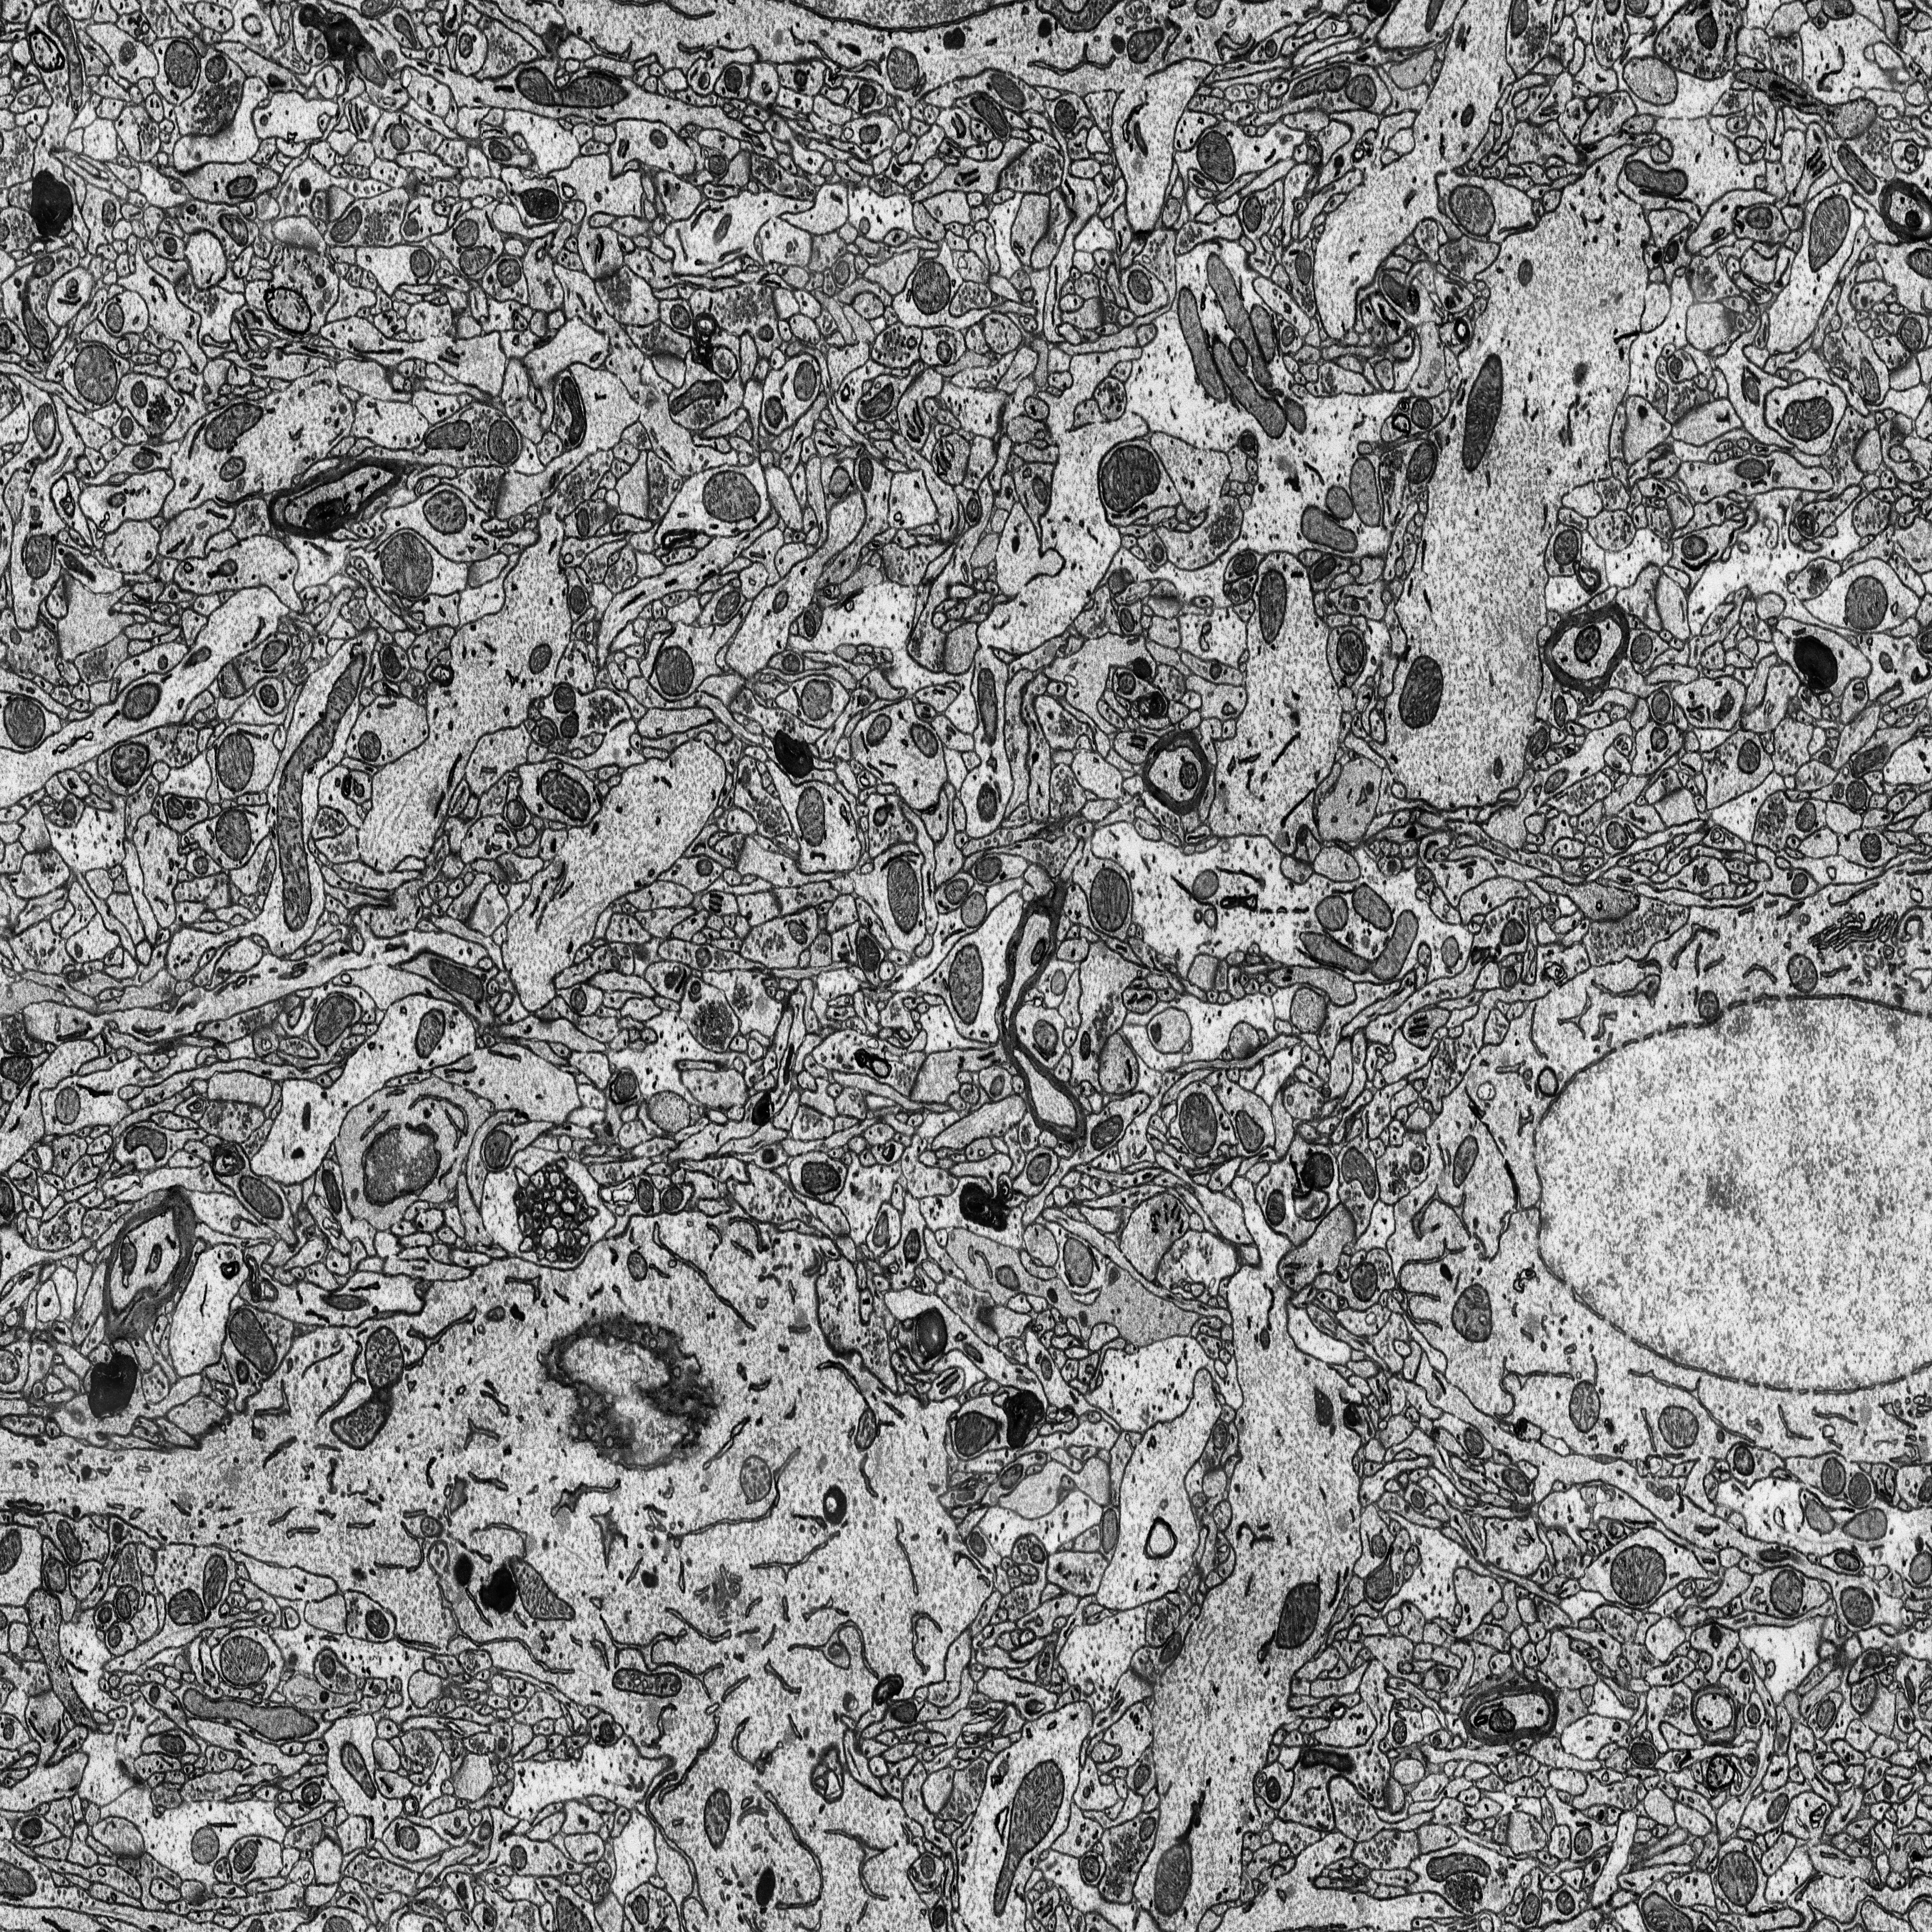
Electron microscopy slice of rat cortex tissue
Slice depth (z): 182
Mitochondria instances in slice: 385